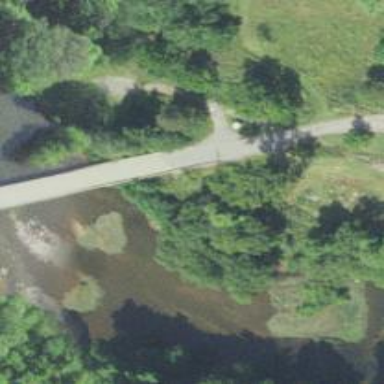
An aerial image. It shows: Residential road with bridge.